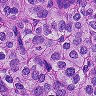
Metastatic tissue present: yes